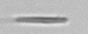
Label: fiber